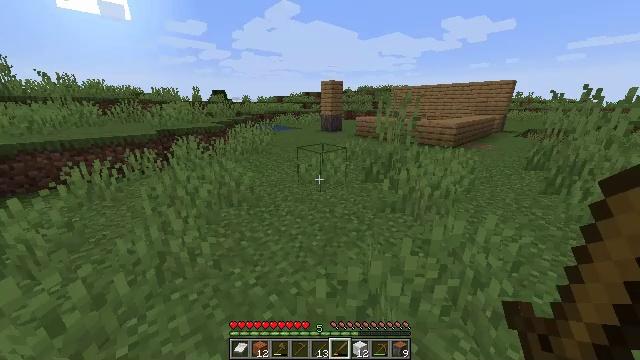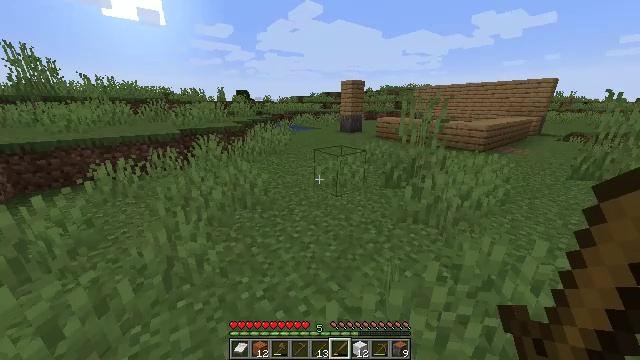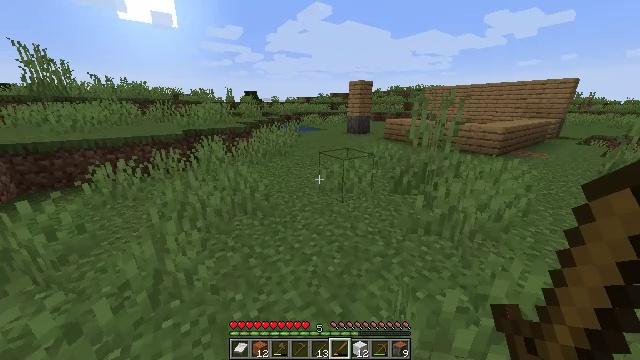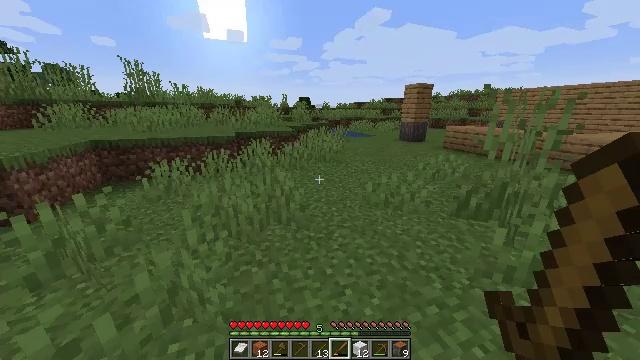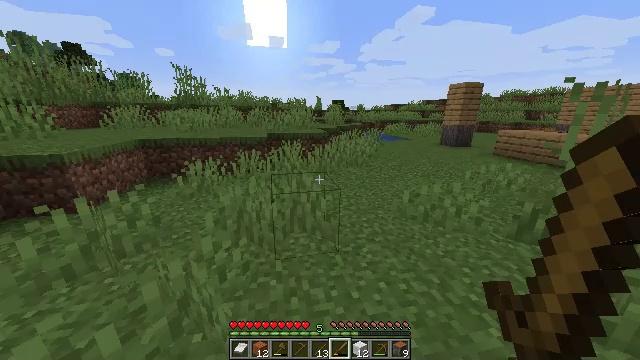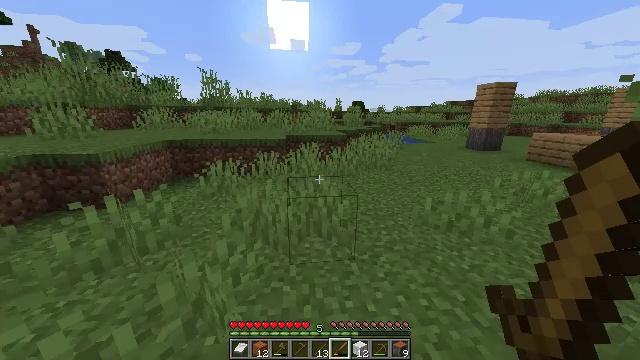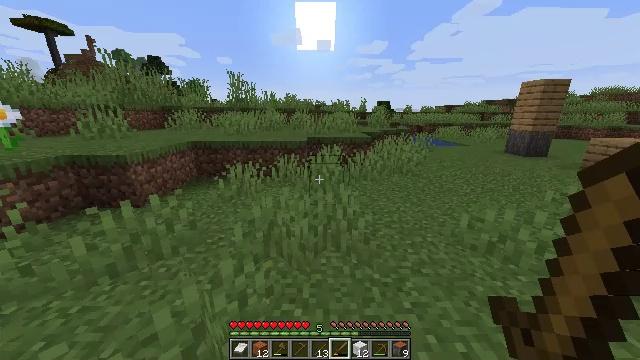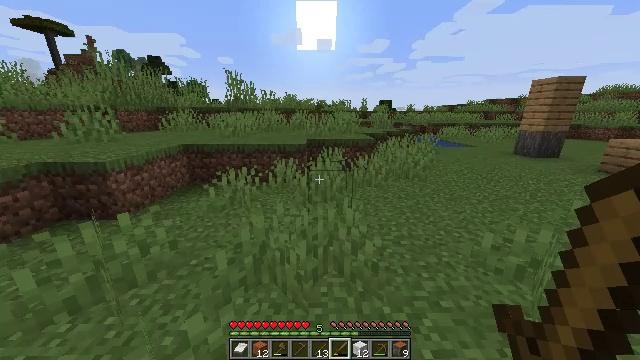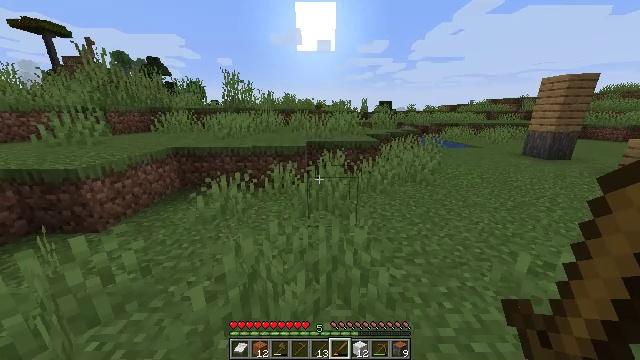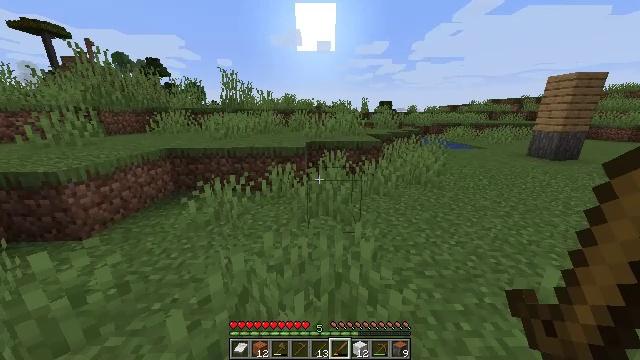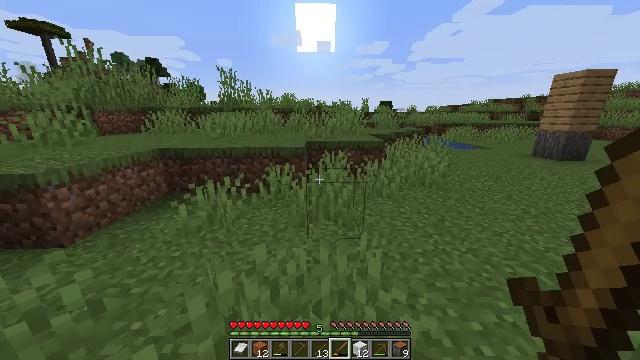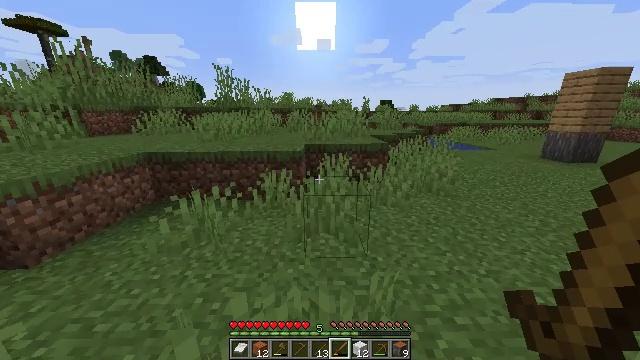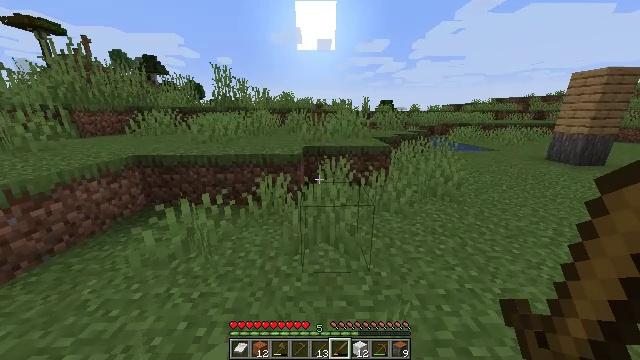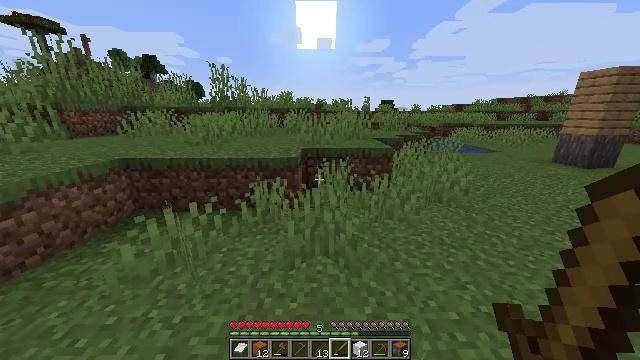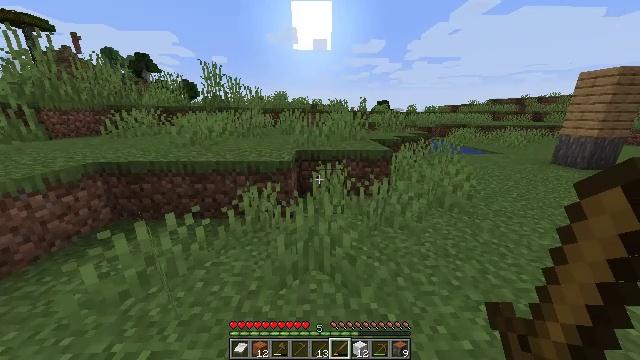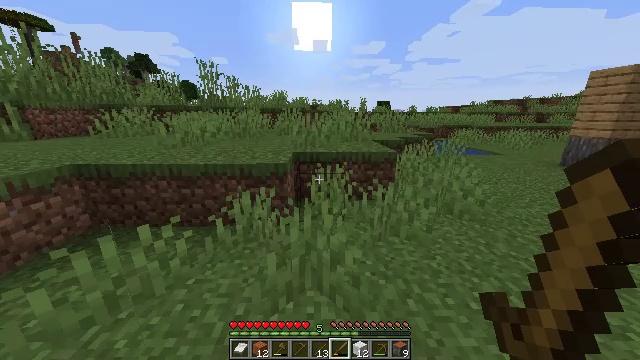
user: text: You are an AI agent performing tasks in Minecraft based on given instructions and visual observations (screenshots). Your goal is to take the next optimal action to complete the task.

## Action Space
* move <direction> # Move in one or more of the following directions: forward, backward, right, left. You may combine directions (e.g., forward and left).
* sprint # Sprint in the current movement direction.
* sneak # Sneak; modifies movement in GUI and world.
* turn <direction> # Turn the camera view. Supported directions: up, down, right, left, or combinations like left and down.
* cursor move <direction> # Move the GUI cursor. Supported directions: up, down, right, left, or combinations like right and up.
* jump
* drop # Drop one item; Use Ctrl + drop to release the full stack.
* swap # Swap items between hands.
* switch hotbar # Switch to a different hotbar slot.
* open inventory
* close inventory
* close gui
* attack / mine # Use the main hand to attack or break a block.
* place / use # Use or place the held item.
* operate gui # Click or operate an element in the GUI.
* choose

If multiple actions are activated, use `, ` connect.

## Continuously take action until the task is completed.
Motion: motion action
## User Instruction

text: Chop down the acacia log.
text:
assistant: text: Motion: move forward, sprint, turn left
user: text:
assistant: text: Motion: move forward, sprint, turn left
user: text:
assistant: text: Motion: move forward, sprint, turn left and up
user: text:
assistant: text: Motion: move forward, sprint, turn left
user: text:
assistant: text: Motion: move forward, sprint, turn left
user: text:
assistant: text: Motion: move forward, sprint, turn left
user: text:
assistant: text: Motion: move forward, sprint
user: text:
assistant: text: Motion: move forward, sprint
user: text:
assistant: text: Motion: move forward, sprint
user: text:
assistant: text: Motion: move forward, sprint
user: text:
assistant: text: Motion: move forward, sprint
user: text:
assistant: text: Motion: move forward, sprint
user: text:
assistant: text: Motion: move forward, sprint
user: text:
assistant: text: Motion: move forward, sprint, turn right
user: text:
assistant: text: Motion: move forward, sprint
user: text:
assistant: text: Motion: move forward, sprint
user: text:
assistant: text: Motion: move forward, sprint
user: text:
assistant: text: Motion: move forward, sprint
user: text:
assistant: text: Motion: move forward, sprint
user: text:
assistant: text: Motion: move forward, sprint
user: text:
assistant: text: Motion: move forward, sprint
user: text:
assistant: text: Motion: move forward, sprint
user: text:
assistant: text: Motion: move forward, sprint
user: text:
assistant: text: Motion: move forward, sprint, jump
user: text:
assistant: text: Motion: move forward, sprint, jump
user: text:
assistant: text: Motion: move forward, sprint, jump
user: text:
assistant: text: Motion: move forward, sprint, jump
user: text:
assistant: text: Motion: move forward, sprint, jump
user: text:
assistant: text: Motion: move forward, sprint, turn left, jump
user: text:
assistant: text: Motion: move forward, sprint, turn left